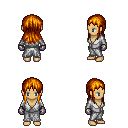
a pixel art fantasy rpg character, female body template, human, tanned skin, white robe, magenta pants, dark blonde unkempt hairstyle, metal gloves, four views (front, back, left, right), 2x2 character sprite sheet, small pixel art, hard edges, no anti-aliasing